Current action and preconditions to check: path_clear

Your task: For each precondition in the list above, predict whether it will hold at this action.

Consider the current scene as observed from the mobile robot's camera, and analyze the predicted future states of all dynamic agents (e.g., people, animals, vehicles, or any moving entities) within the NEXT SECOND.

IMPORTANT: Only answer "very likely" if you are absolutely certain—based on strong, clear evidence—that a dynamic agent will violate the precondition in the predicted future state. Do NOT answer "very likely" for unlikely, ambiguous, or low-probability risks.

Ask yourself for each precondition: Is there a high probability, with clear and convincing evidence, that the predicted future states of any dynamic agent will interfere with the predicted future state of the currently executing action within the NEXT SECOND, causing that precondition to fail?

Assess the risk level based on these predictions. Use "likely" or "very likely" if motions create a clear risk of interference.

Use "neutral" or "improbable" if agents are nearby but their predicted paths are clearly diverging or non-conflicting.

Failure Risk Categories: "very improbable", "improbable", "neutral", "likely", "very likely"

Answer Format: Output ONLY the probability_of_failure value from these categories: "very improbable", "improbable", "neutral", "likely", "very likely"

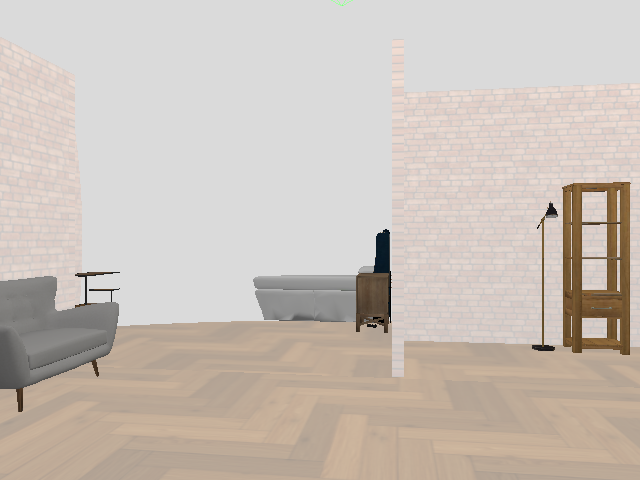

Answer: very improbable